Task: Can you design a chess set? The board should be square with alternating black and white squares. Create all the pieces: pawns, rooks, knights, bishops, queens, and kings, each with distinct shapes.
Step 3436:
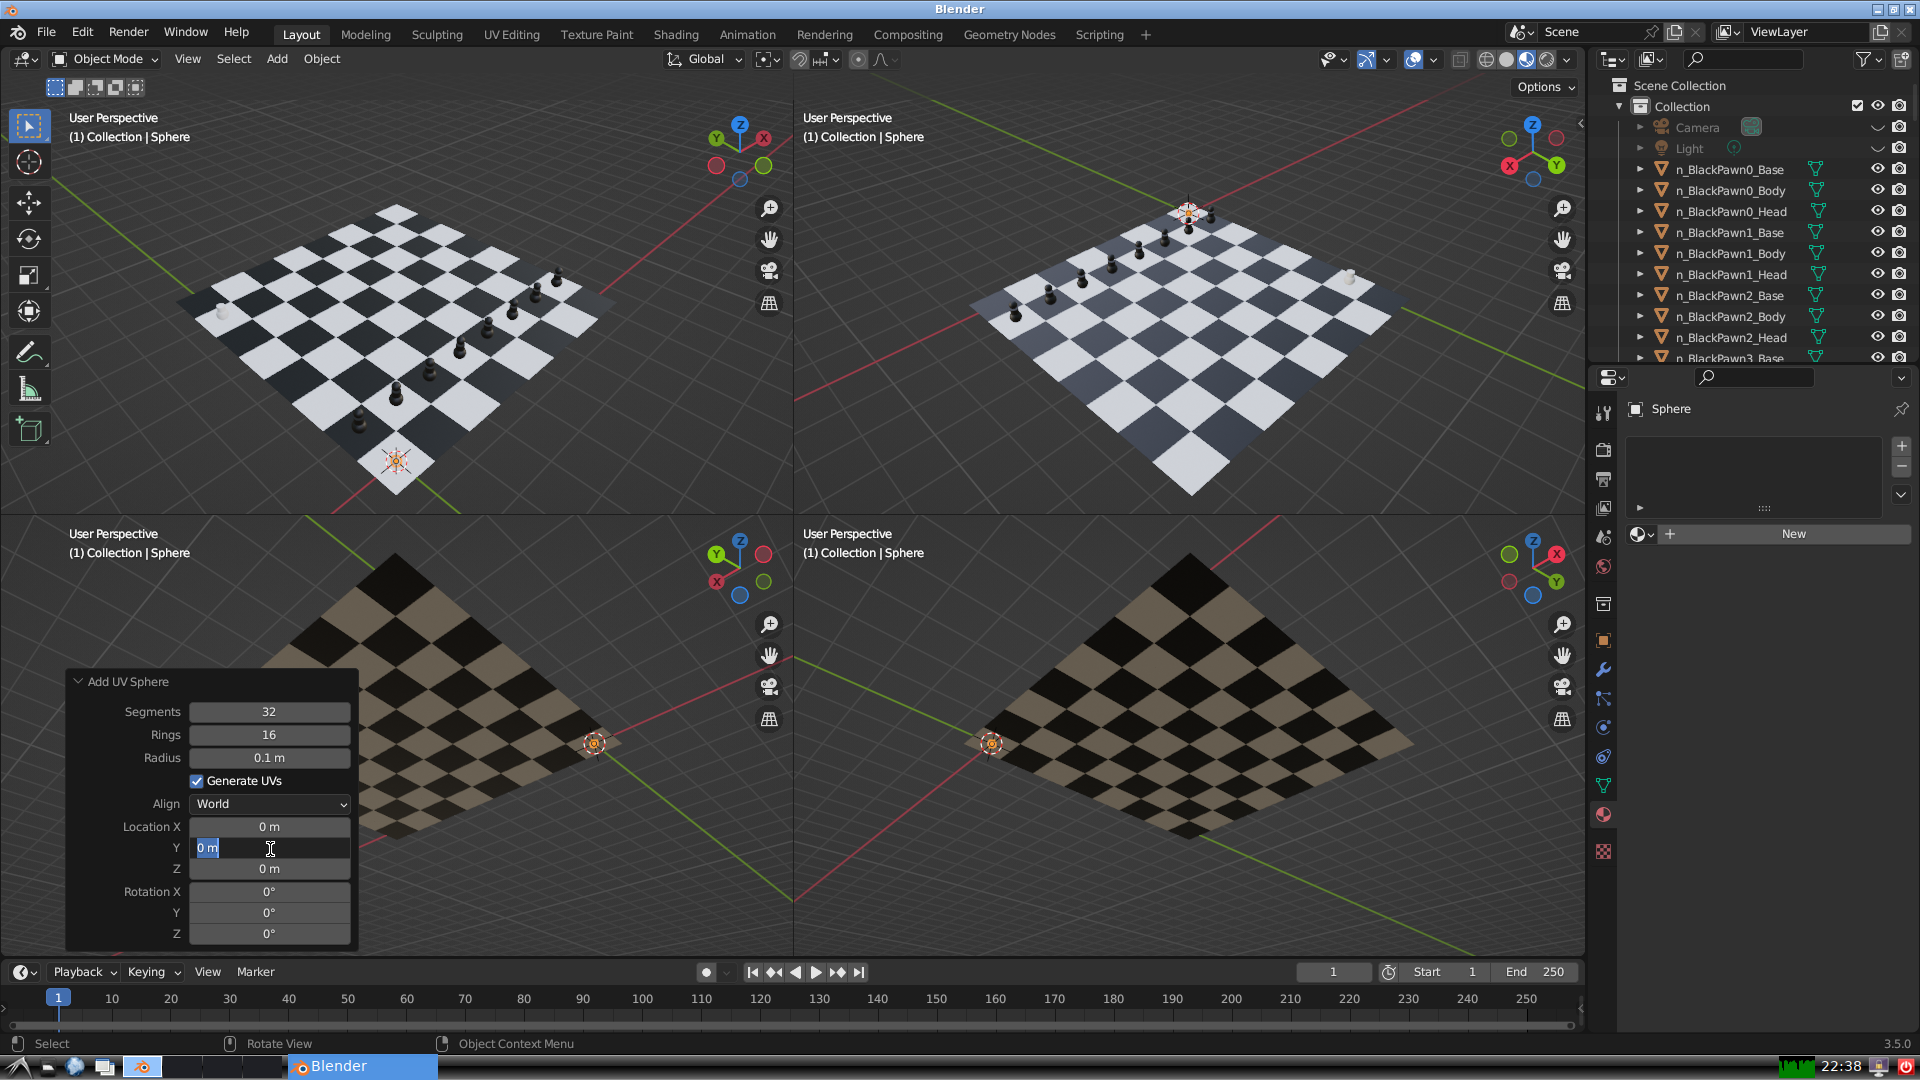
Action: input_text: 6.0